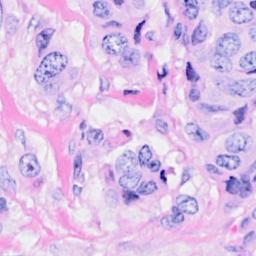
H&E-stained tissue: Breast